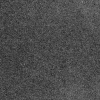
Atmospheric dust classification: dusty